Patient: sex M, age 68
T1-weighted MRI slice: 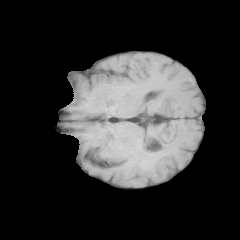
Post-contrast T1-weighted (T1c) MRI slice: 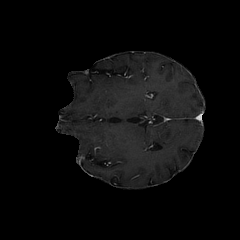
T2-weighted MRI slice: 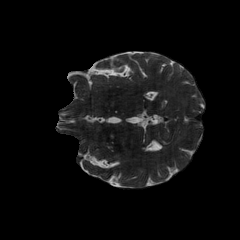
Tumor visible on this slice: no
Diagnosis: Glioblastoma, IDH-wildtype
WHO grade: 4